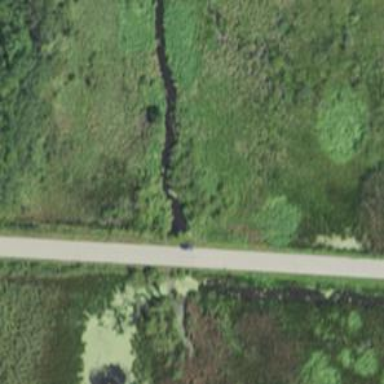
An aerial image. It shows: Culvert tunnel.